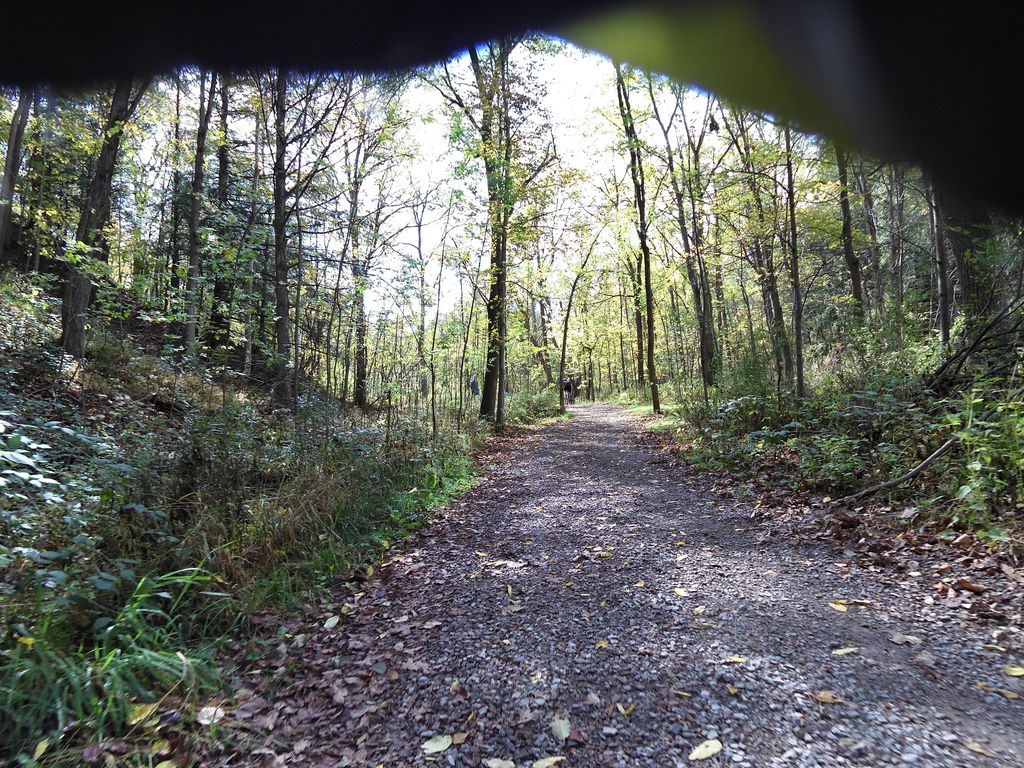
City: hamilton